Question: I'm using MultipartEntityBuilder to send images to php server, I take pics and videos to device camera to a directory, and I need to save files on new ArrayList and send it to php server.
Always it's reports an error:

'''
private class MyAsyncTask extends AsyncTask<String, Integer, Double>
{
@Override
protected Double doInBackground (String... params)
{
String datos = value.getText().toString();
HttpClient httpClient = getNewHttpClient();
HttpPost httppost = new HttpPost("https://myurl.com");
try
{
path = Environment.getExternalStorageDirectory().toString() + "/mydirectory";
File fileArray = new File(path);
ArrayList<File> files = new ArrayList<File>(Arrays.asList(fileArray.listFiles()));
int itemCount = files.size();
MultipartEntityBuilder builder = MultipartEntityBuilder.create();
builder.setMode(HttpMultipartMode.BROWSER_COMPATIBLE);
for (int i = 0; i < itemCount; i++)
{
builder.addPart("images[]", new FileBody(new File(path + "/" + num_img)));
num_img++;
}
builder.addTextBody("response", "prueba");
HttpEntity entity = builder.build();
httppost.setEntity(entity);
//...............................
}
'''
'''
protected void onPostExecute (Double result)
{
path = Environment.getExternalStorageDirectory().toString() + "/myDirectory";
runOnUiThread(new Runnable() {
@Override
public void run() {
File fileArray = new File(path);
ArrayList<File> files = new ArrayList<File>(Arrays.asList(fileArray.listFiles()));
int itemCount = files.size();
tv_files.setText("valor:" + itemCount);
MultipartEntityBuilder builder = MultipartEntityBuilder.create();
builder.setMode(HttpMultipartMode.BROWSER_COMPATIBLE);
builder.addTextBody("response", "prueba");
for (int i = 0; i < itemCount; i++)
{
builder.addPart("images[]", new FileBody(new File(path + "/" + num_img)));
num_img++;
}
HttpEntity entity = builder.build();
}
});
'''
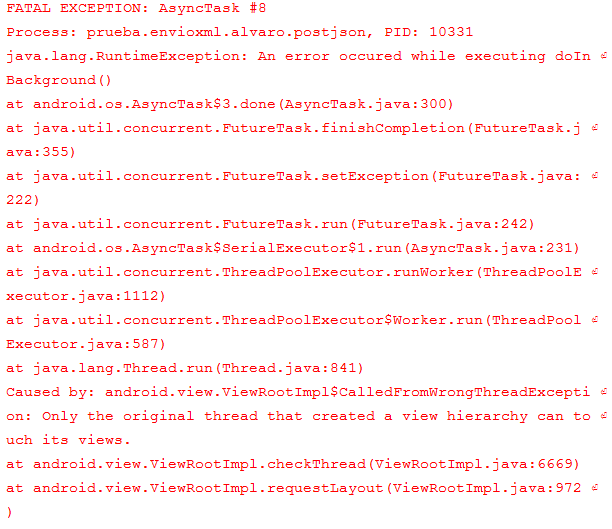
Answer: This error is trying to say to you never touch the UI views outside any thread does not run on the 'UIThread'.
In your 'DoInBackground' you are trying to get the value of the 'EditText', and this is considering a touch for the UI views within a Thread does runs in the background.
Move the following line
'''
String datos = value.getText().toString();
'''
Outside 'doInBackground' method to 'onPreExcute()' or on the constructor of the 'AsyncTask'. Just declare 'String datos' as a global variable in the AsyncTask and use it in your 'doInBackground()' as you want
'''
@Override
protected void onPreExecute() {
datos = value.getText().toString();
}
'''